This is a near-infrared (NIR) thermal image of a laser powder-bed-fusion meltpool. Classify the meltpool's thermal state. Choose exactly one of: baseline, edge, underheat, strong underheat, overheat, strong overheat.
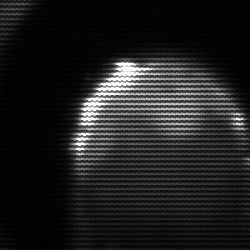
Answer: edge